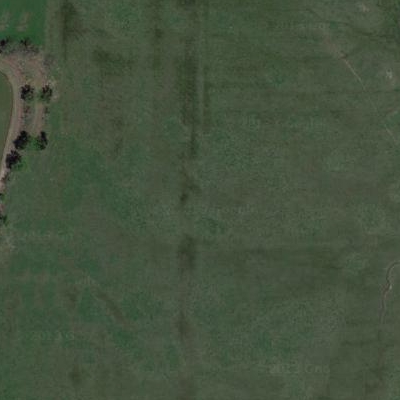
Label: Grass